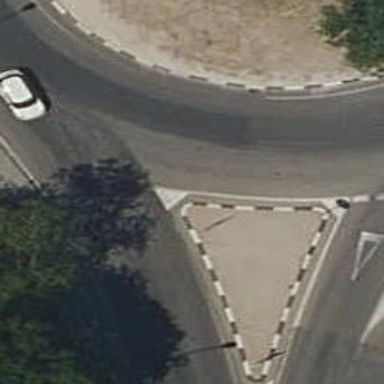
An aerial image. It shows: Secondary road with asphalt surface leading to roundabout junction.